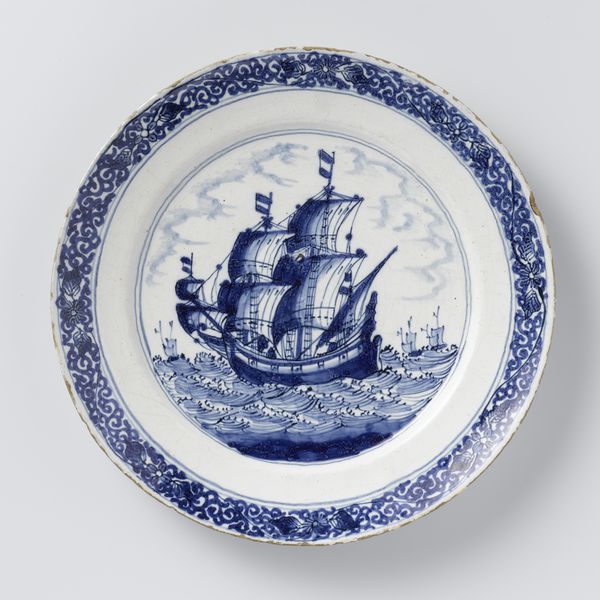
Titel: Bord
Standort: Amsterdam
Institution: Rijksmuseum
Schlagwörter: blue, people, white, pattern, clouds, sky, ocean, sea, see, ship, water, waves, ornament, rope, sail, seascape, flag, flags, art, schiff, circle, ceramic, vessel, ships, dutch, china, dish, ornamental, sailing, sails, plate, porcelain, slip, delft, crockery, sales, cermaic, ship blue, curlicue